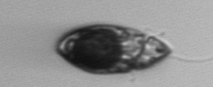
Label: Katodinium_or_Torodinium